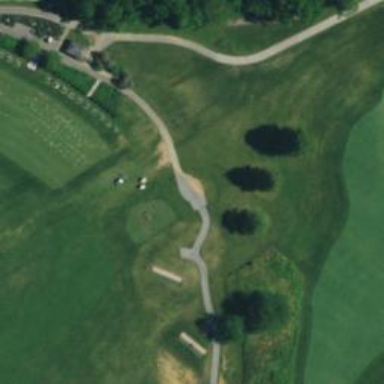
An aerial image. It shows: Service road designated as golf cart path.